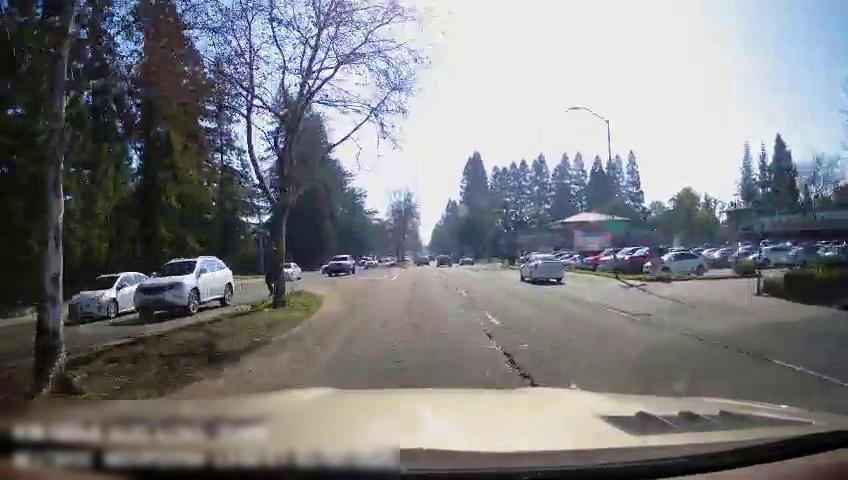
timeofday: Day
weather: Sunny
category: Drivable Space
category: Drivable Space
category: Vehicles | SUV
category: Vehicles | Car
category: Vehicles | Car
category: Vehicles | Truck
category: Vehicles | Car
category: Vehicles | Car
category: Vehicles | Car
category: Vehicles | Car
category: Vehicles | Car
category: Vehicles | Car
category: Lanes | Current Lane
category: Lanes | Current Lane
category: Lanes | Current Lane